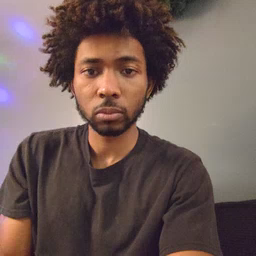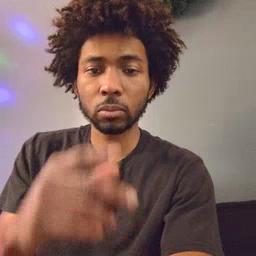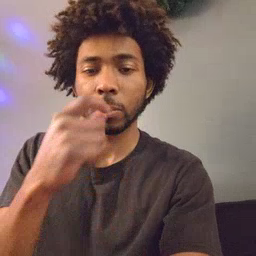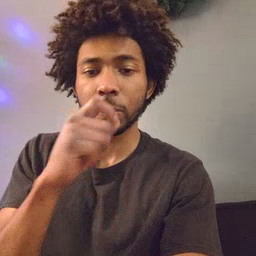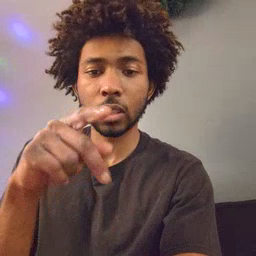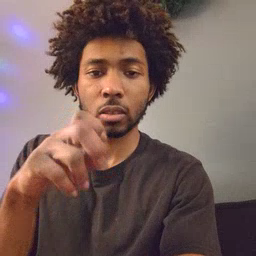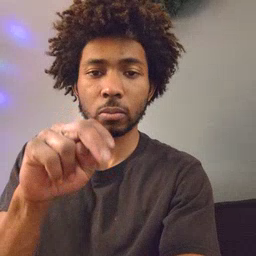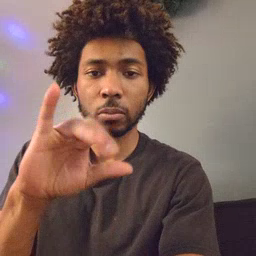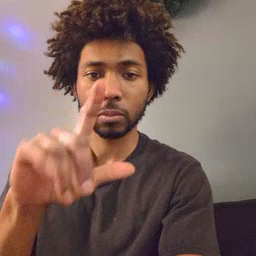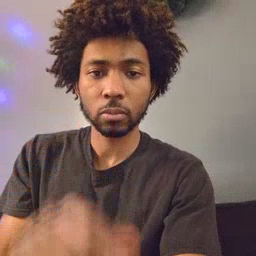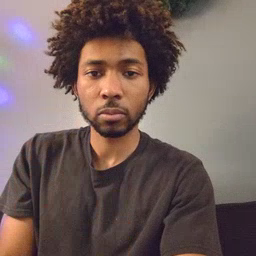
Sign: pencil